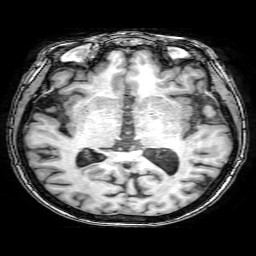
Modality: T1w
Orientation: coronal
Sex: female
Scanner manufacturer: philips
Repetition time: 0.008206 s
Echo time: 0.00377 s